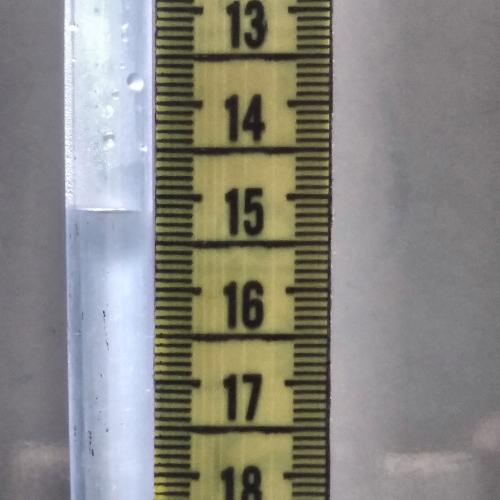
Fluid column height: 15.2 cm